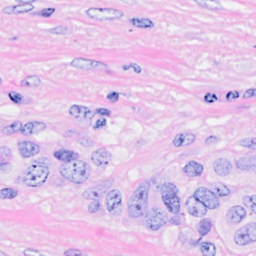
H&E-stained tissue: Breast